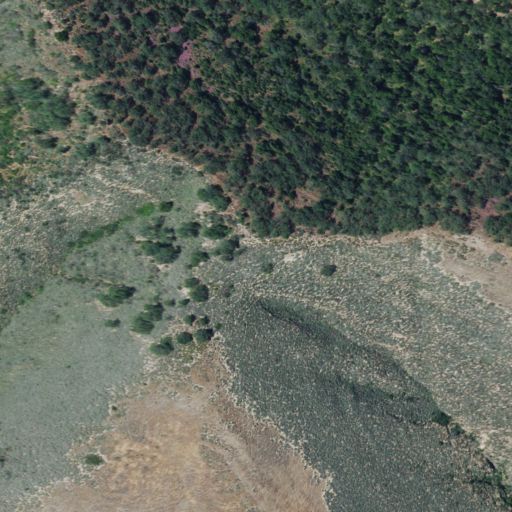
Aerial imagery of mountain in California named Bone Mountain containing shrub, evergreen forest, grassland, and mixed forest